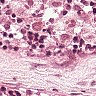
Metastatic tissue present: no